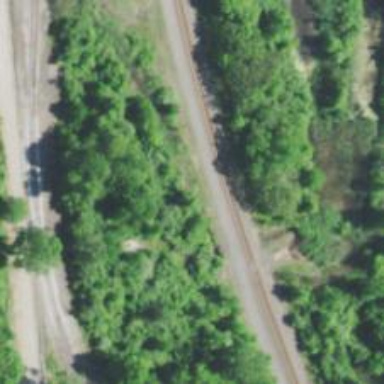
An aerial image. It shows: Abandoned railway.